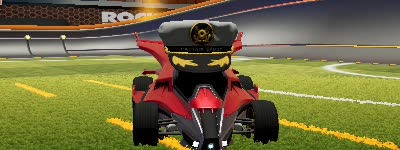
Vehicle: aftershock